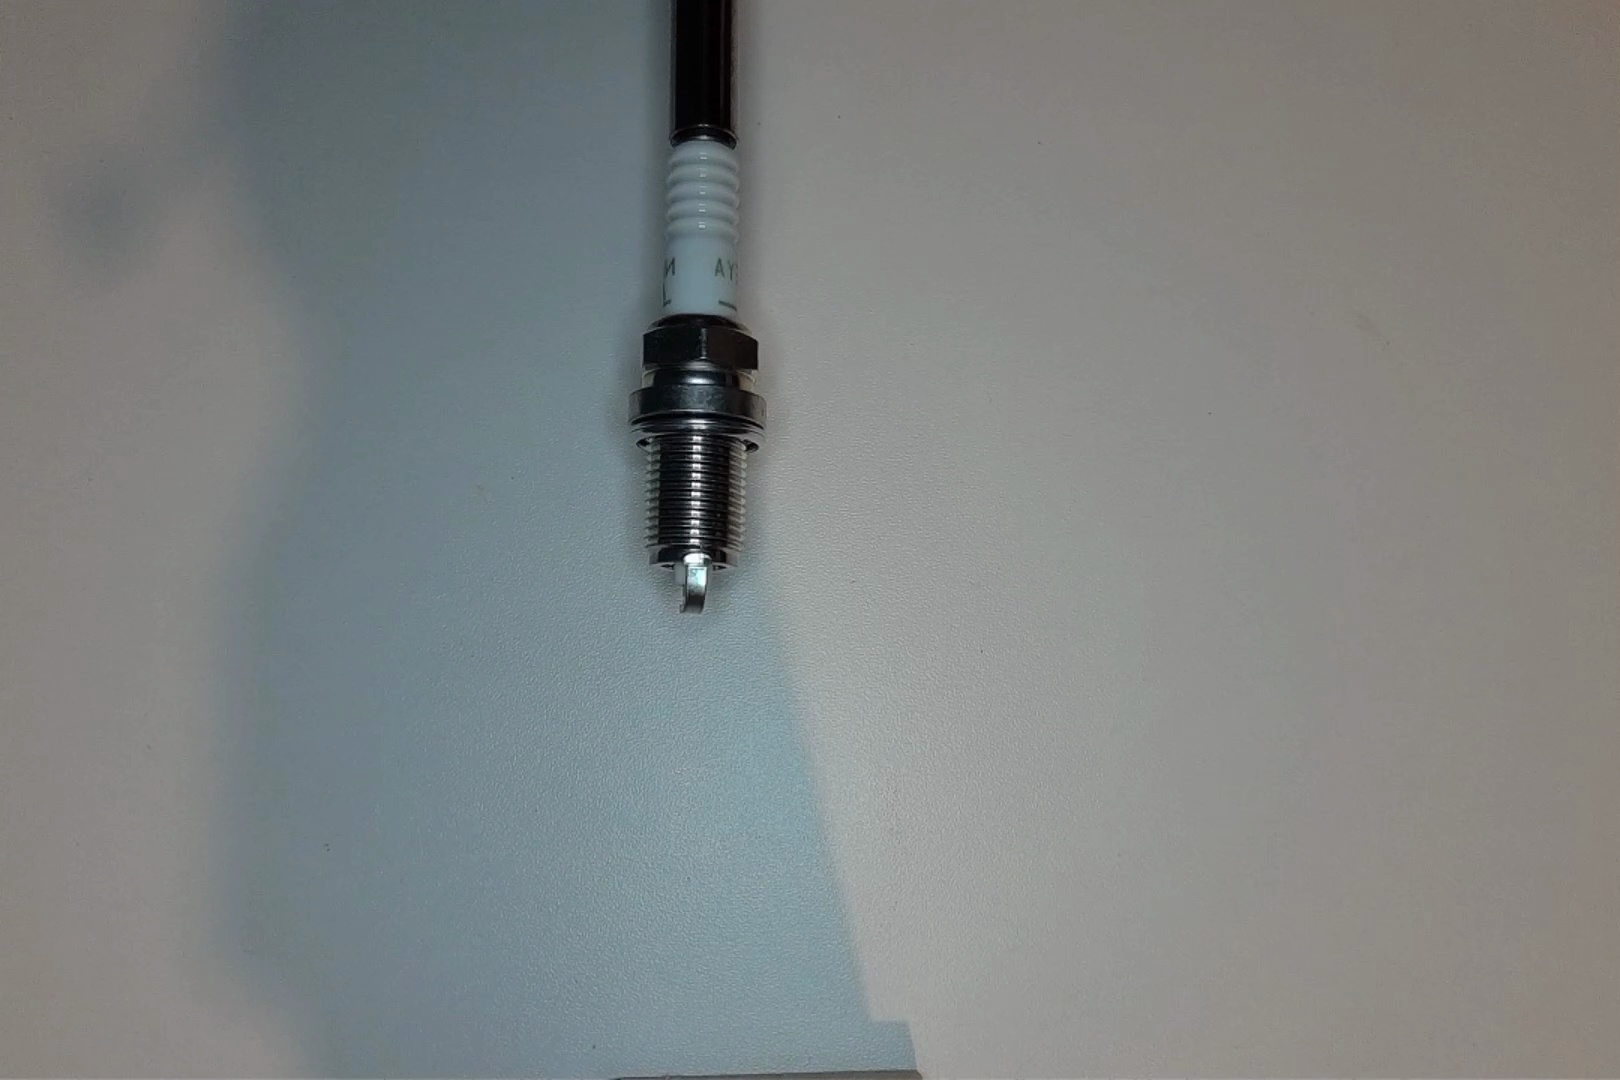
Label: normal